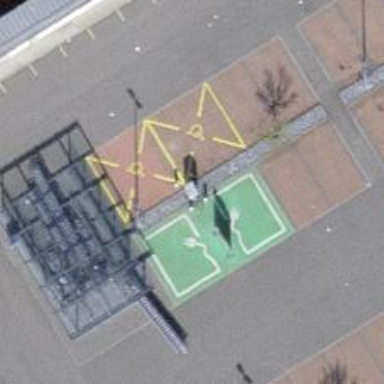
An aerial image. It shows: Charging station.